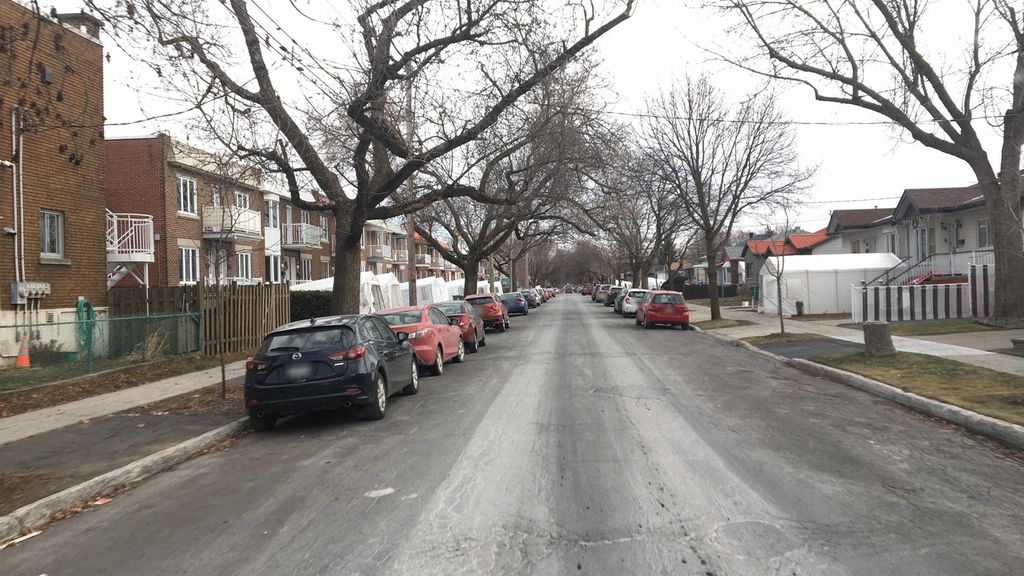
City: montreal